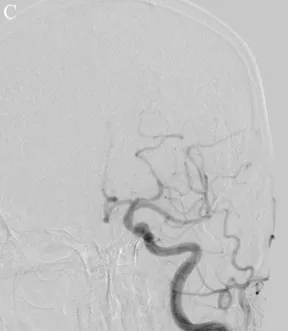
DSA image of left internal carotid artery and the vascular branches before endovascular treatment.
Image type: radiology (ct)